Field crop: maize
Growth stage: 2
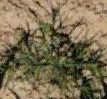
Species: salsola